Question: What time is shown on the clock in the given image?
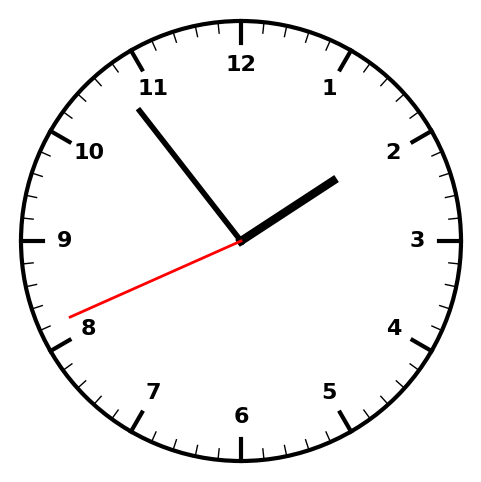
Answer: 01:53:41